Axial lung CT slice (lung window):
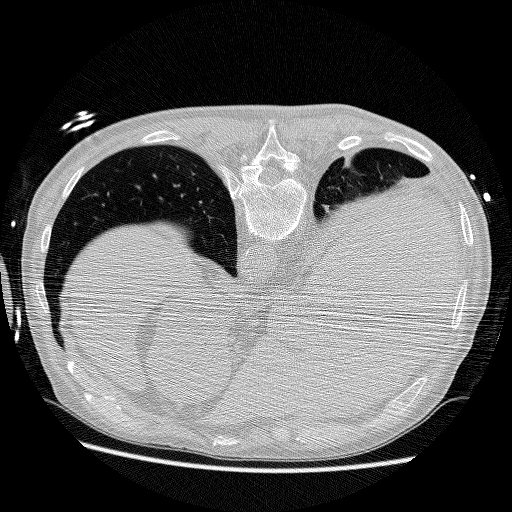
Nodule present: no